Field crop: tomato
Growth stage: 1
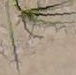
Species: cyperus